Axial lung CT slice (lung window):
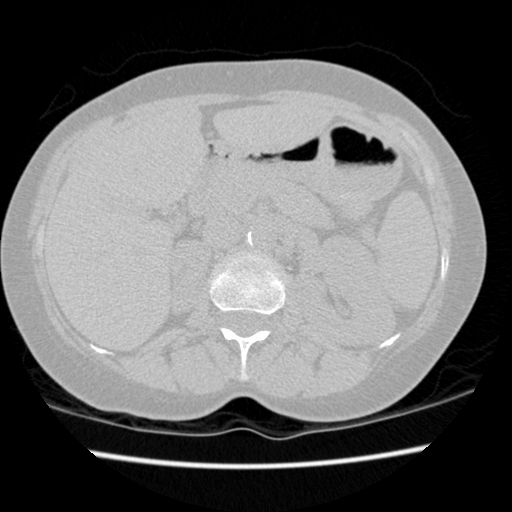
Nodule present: no